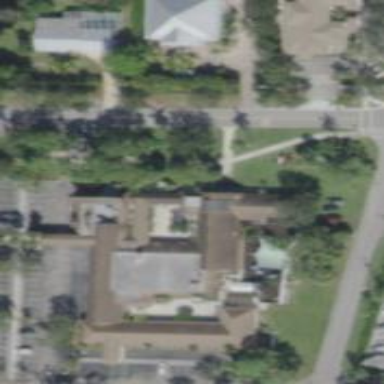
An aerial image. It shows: Building that serves as place of worship.